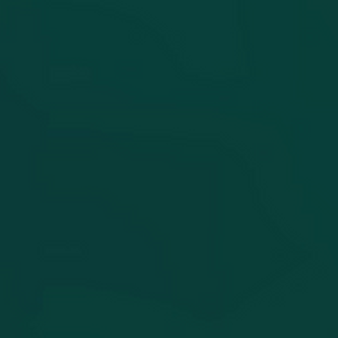
Label: other